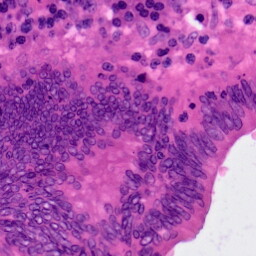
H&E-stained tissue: Colon